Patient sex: M
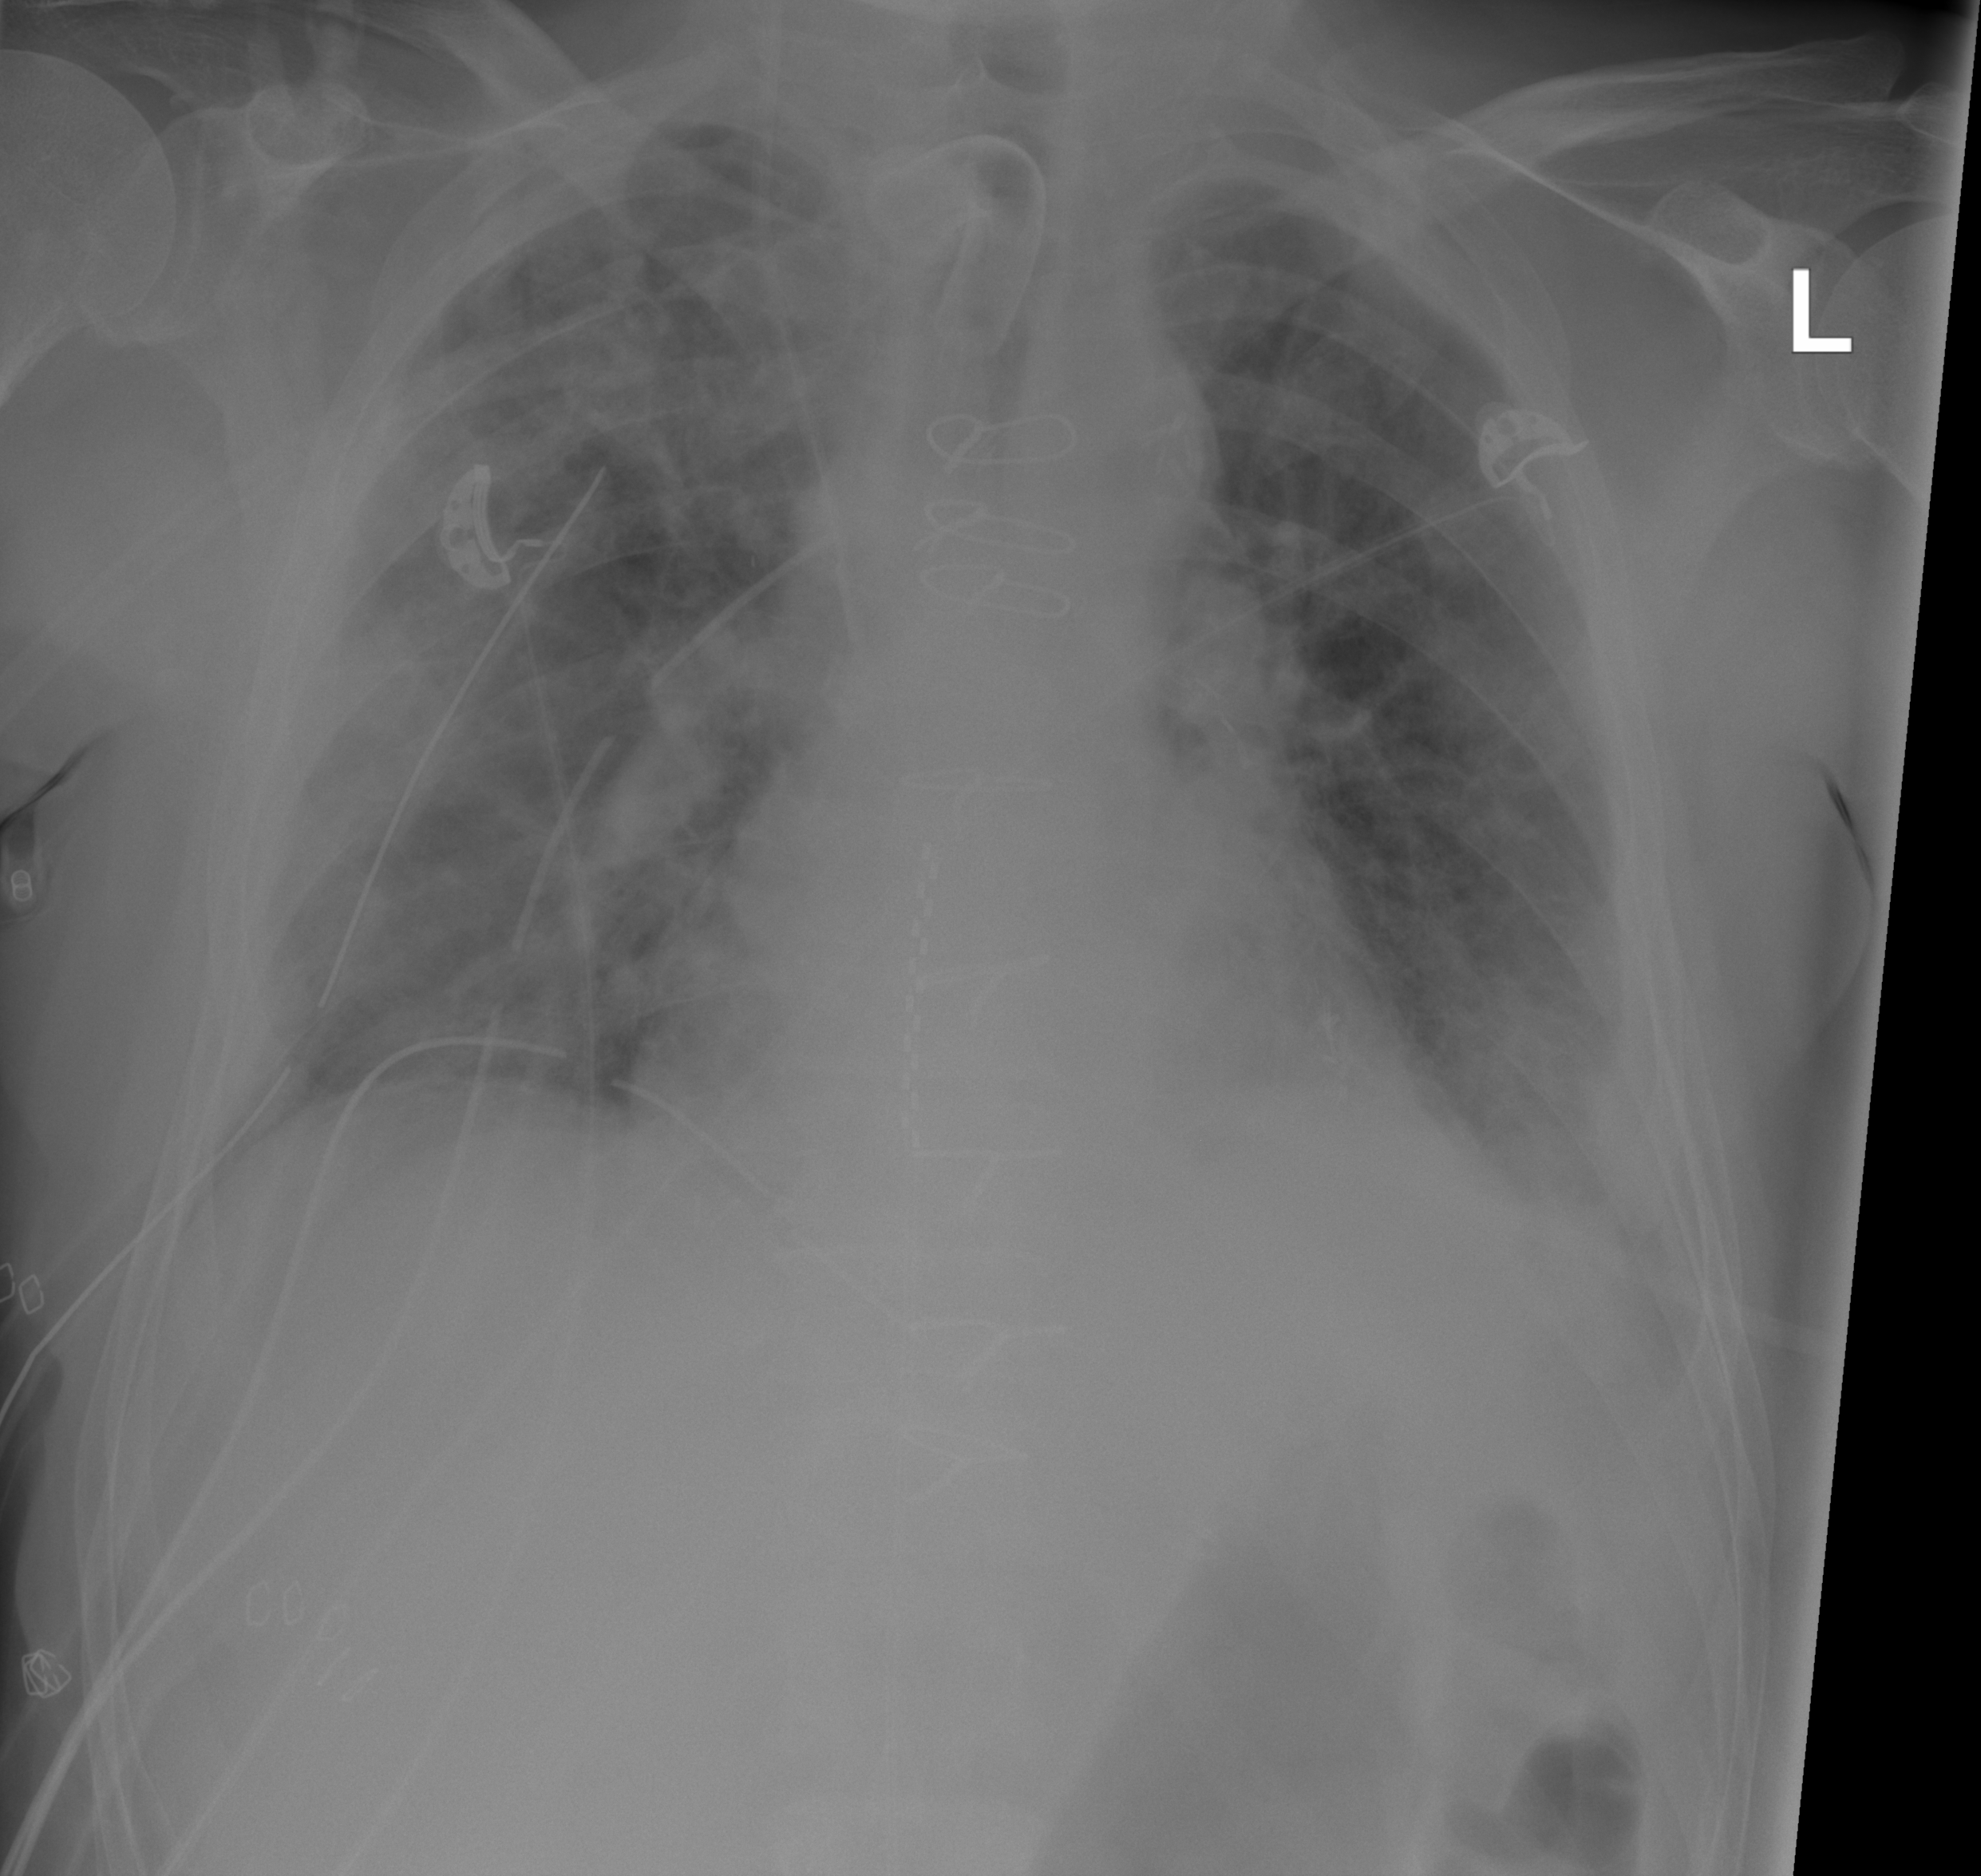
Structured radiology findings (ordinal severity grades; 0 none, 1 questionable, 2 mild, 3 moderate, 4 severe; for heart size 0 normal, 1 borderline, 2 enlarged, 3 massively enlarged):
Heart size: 0
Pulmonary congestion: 2
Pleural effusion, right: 0
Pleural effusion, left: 2
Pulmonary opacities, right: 2
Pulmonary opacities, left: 2
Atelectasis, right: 2
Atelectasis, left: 2